Interaction volume radius: 10 \u00c5
Interaction volume height: 25 \u00c5
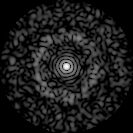
Disorder parameter: 0.8334